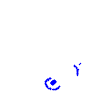
Particle: electron